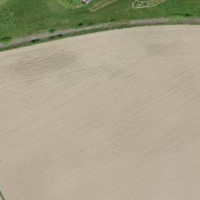
EUNIS habitat code: 25
Species observed at this site:
Echium vulgare